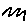
Label: zigzag